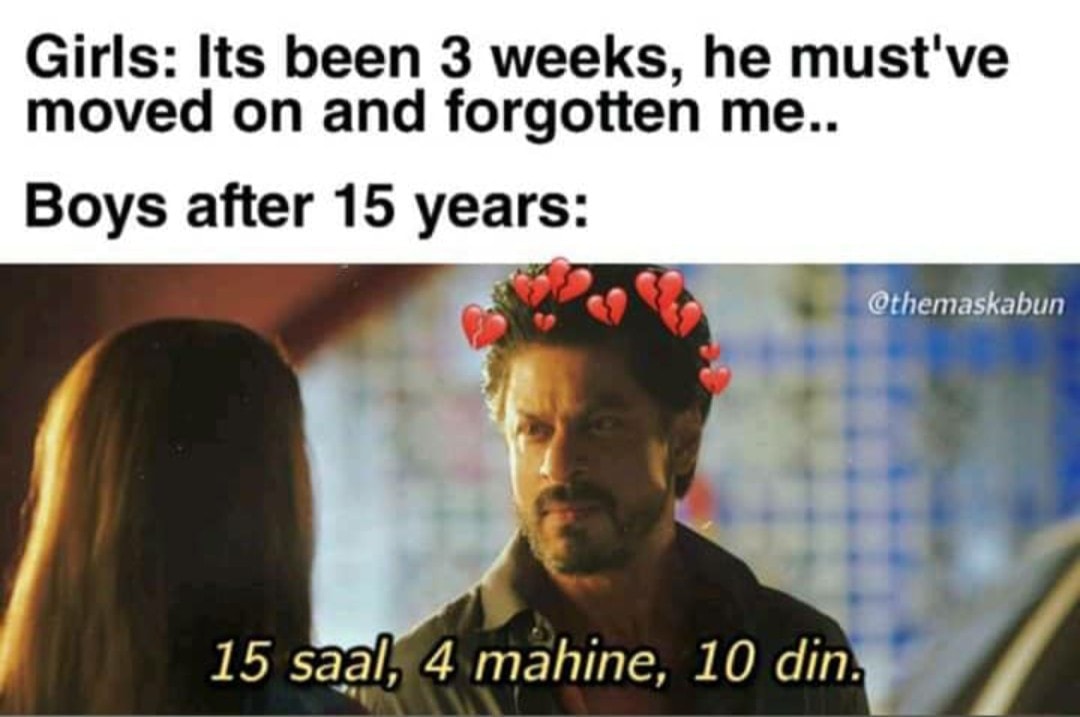
Caption: Girls: Its been 3 weeks, he must've moved on and forgotten me.... Boys after 15 years:   15 saal, 4 mahine, 10 din.
Label: hate